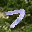
Label: 7